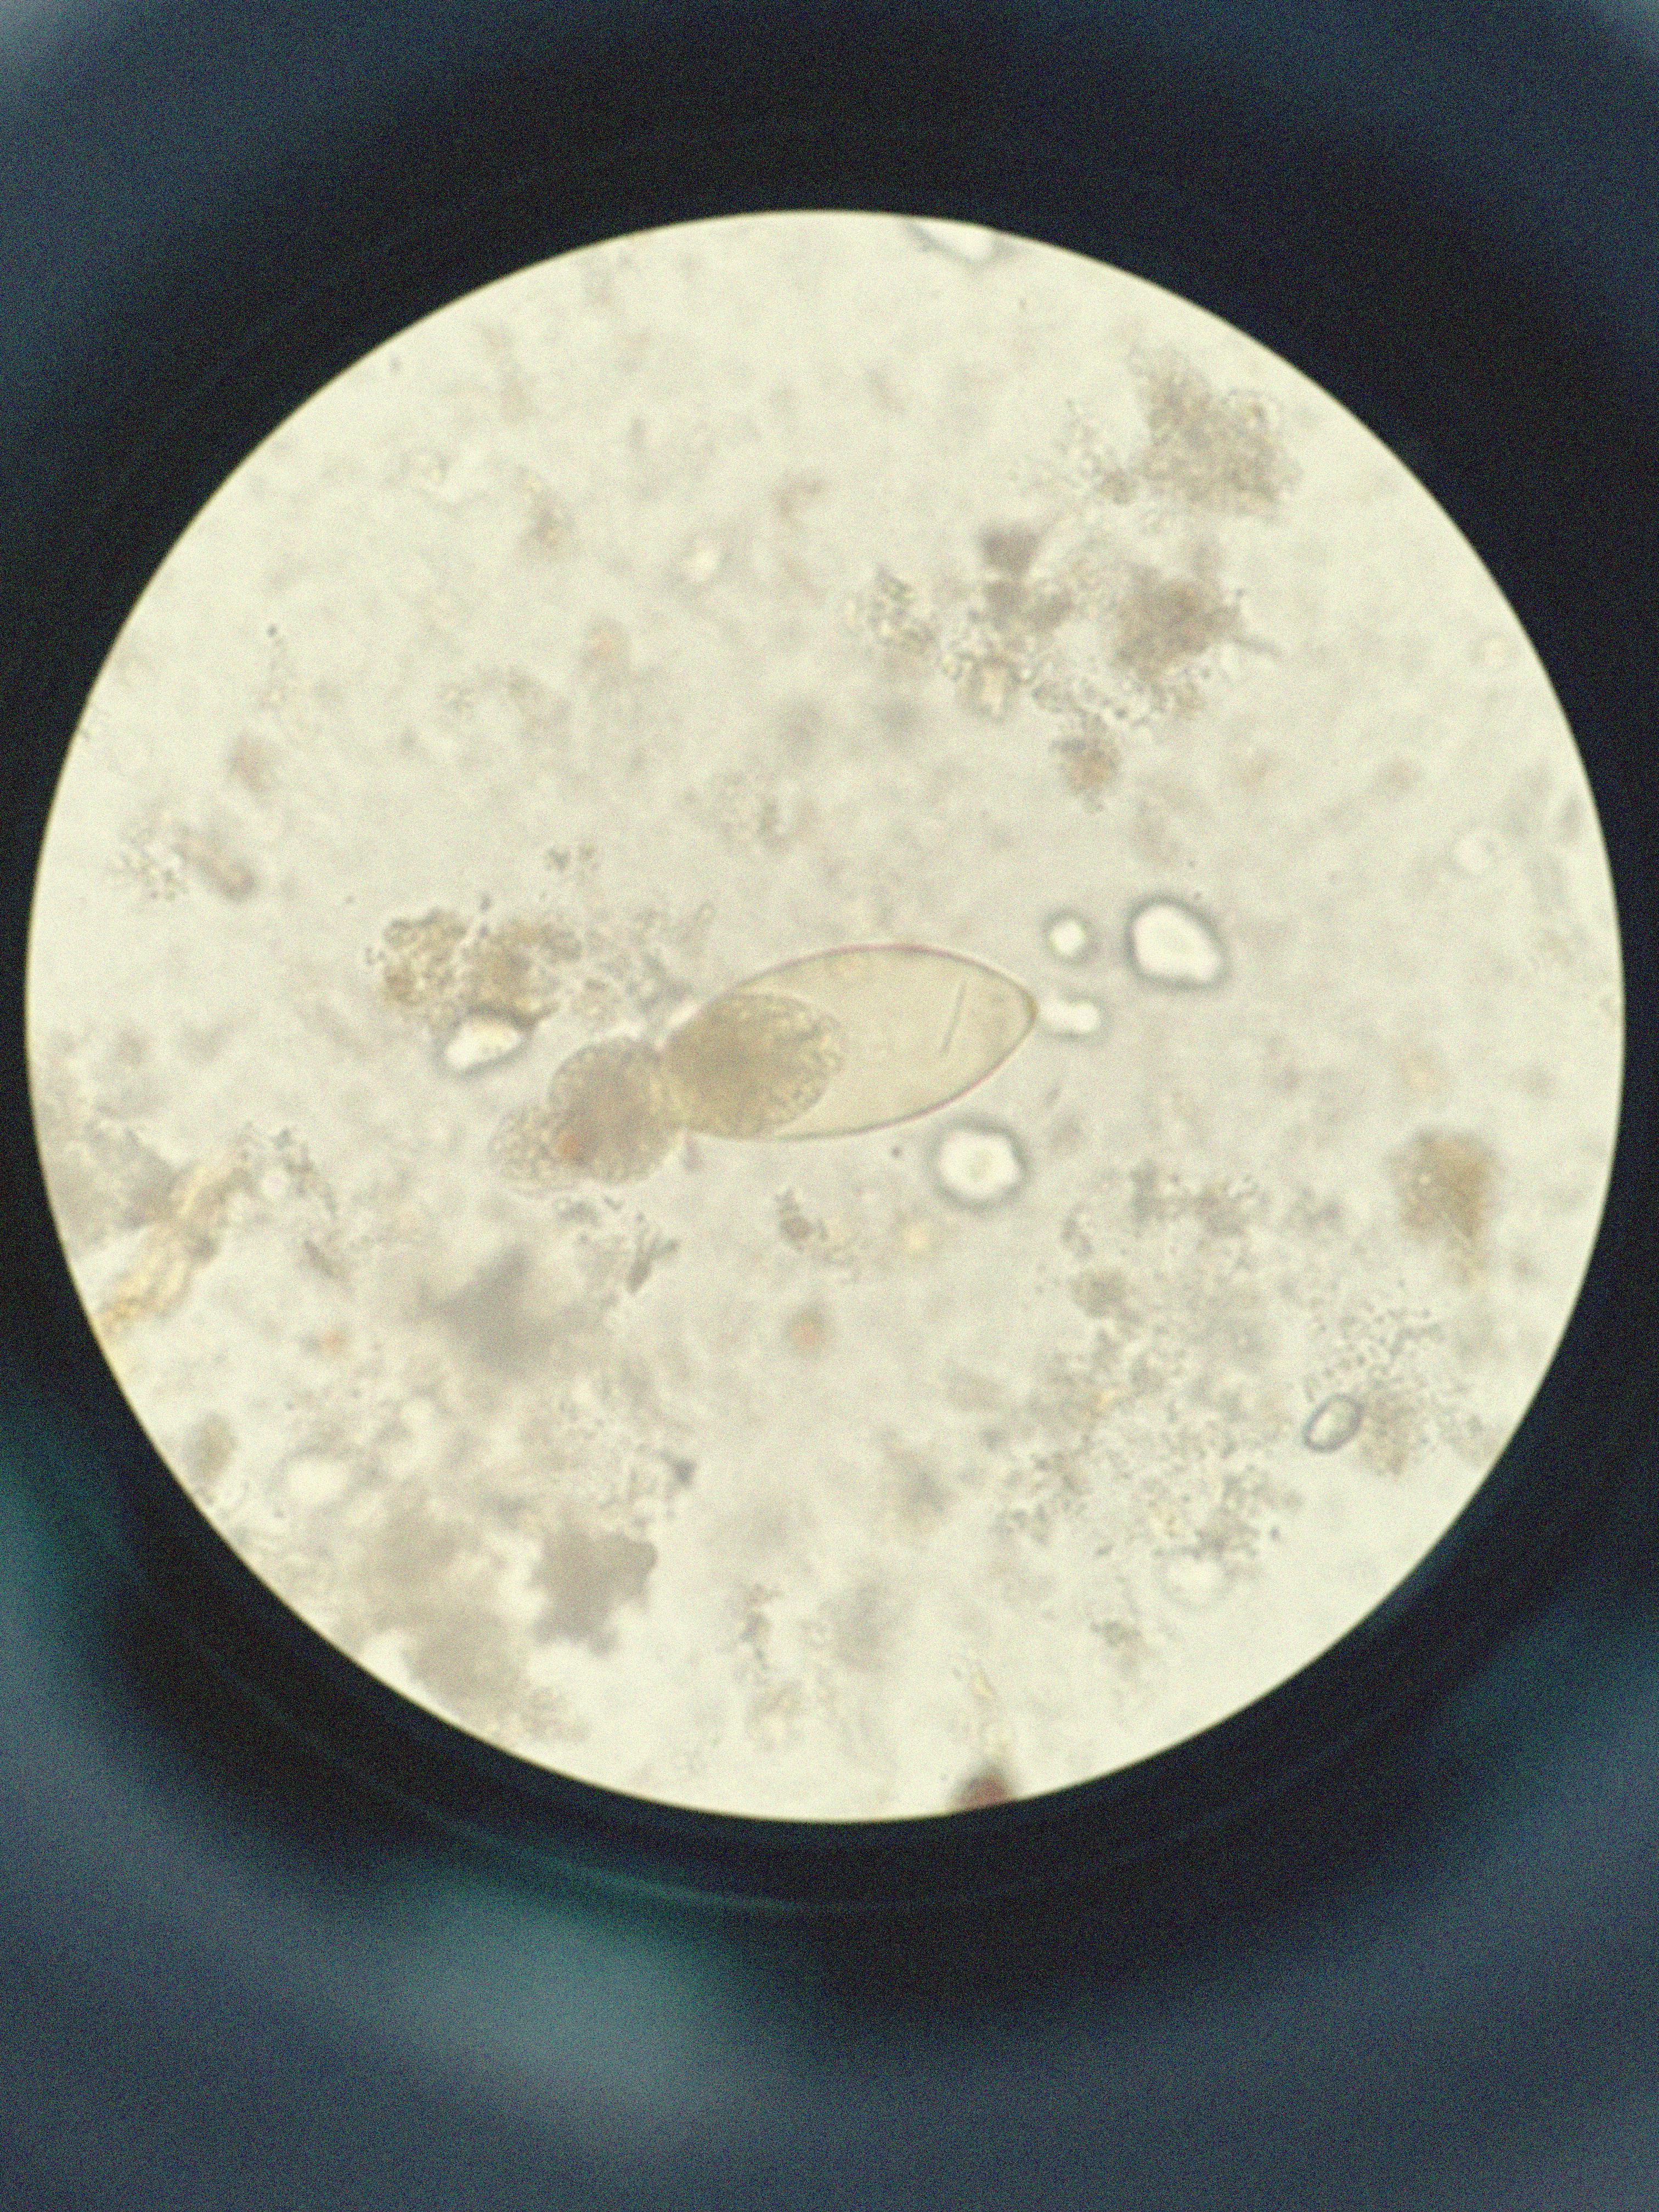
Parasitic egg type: Fasciolopsis buski